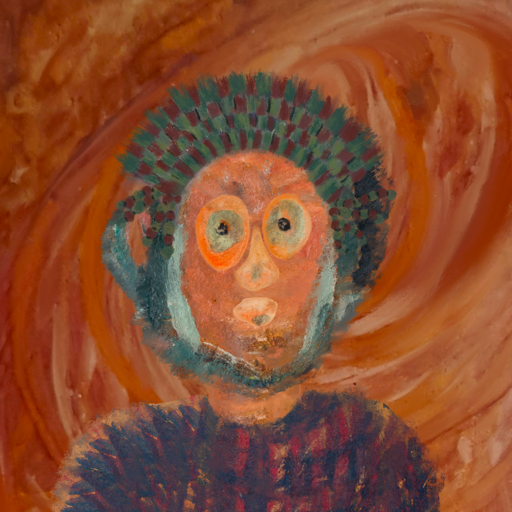
Background: Pious_Lady, Head And Neck Front: Boggyland, Face Front: Childish, Bust: In_The_Sun, Hair Front: Boggyland, Head Accessory: After_Raid_Crown, Second Necklace: Blank, Necklace: Blank, Baby: Blank